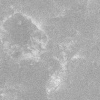
Atmospheric dust classification: not_dusty